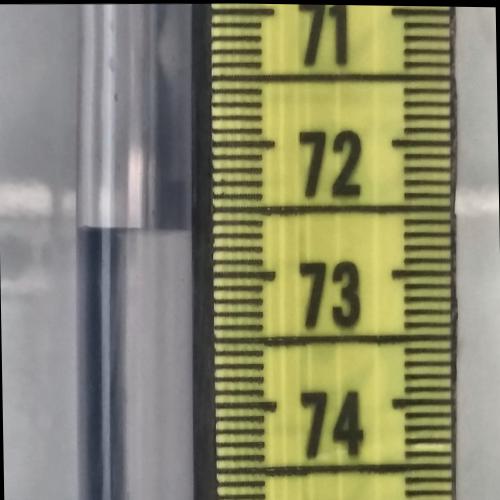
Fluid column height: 72.7 cm